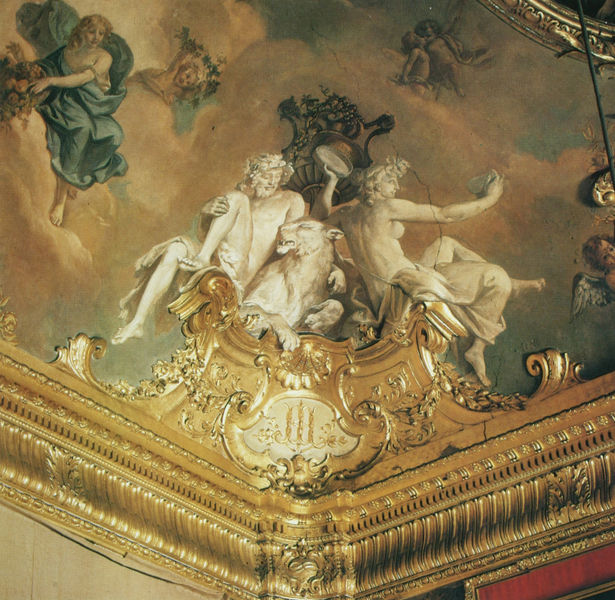
Titel: Palazzo Reale in Turin, Sala da Pranzo (Speisesaal), symbolische Figuren einiger Provinzen von Savoyen
Künstler: Francesco Gonin
Standort: Torino
Institution: Palazzo Reale
Schlagwörter: blau, dunkel, flügel, fuß, gemälde, gott, himmel, körper, mann, nackt, schatten, umhang, weiß, wolken, frauen, gelb, grün, menschen, sitzen, blume, blumen, brust, bunt, busen, frau, grau, hell, licht, schwarz, obst, rot, schleier, schloss, tier, tiere, wolke, malerei, muster, ornament, bart, wand, arm, arme, barock, mensch, schale, teller, kirche, gewand, gold, haare, decke, rokkoko, girlande, musik, rokoko, rosa, engel, früchte, putte, putto, skulptur, trauben, vase, beine, bein, füße, kuss, ecke, saal, figuren, blue, church, crown, men, religious, white, figures, gilded, golden, kartusche, painting, seated, woman, detail, verzierung, wandgemälde, muse, streifen, pattern, stuck, pfoten, knie, klimt, foto, adam, eva, gewölbe, antike, vergoldet, palast, allegorie, kranz, mythologie, göttin, streicheln, fries, wappen, sims, schnörkel, gesims, skulpturen, voluten, griechen, götter, angel, angels, classical, cloud, clouds, gods, greek, man, nude, olymp, roman, sky, mythos, griechenland, löwe, volute, muschel, deckengemälde, fresko, stuckdecke, pokal, gips, putten, decoration, puto, putti, fresco, sculpture, statue, wings, breast, cherub, cupids, tatze, palais, antique, rocaille, ceiling, art, tiger, back, illusionsmalerei, religion, löwin, panther, animal, cloth, god, goddess, baby, stuckatur, wolkw, biblical, scheinhimmel, lion, cieling, cornice, künstler kompagnie, malerrei, moulding, sculptures, sport, deckenmalerei götterwelt, celing, gild, toer, orgament, c-schwung, celling, tambour, statuesque, goddesss, chrisitan, mlöwe